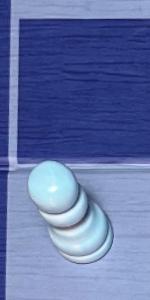
Label: Pawn_White